Question: I have this JavaScript code that sets the but when running it I can see doesn't actually get set. See the screenshot below.
'''
(function() {
var offset = (new Date()).getTimezoneOffset()
console.log("WAR");
var date = new Date();console.log(offset);
date.setTime(date.getTime()+<PHONE>);
var variable = "utc_offset="+offset+"; expires="+date.toGMTString();+"; path=/";
console.log(variable);
document.cookie=variable;
})()
'''

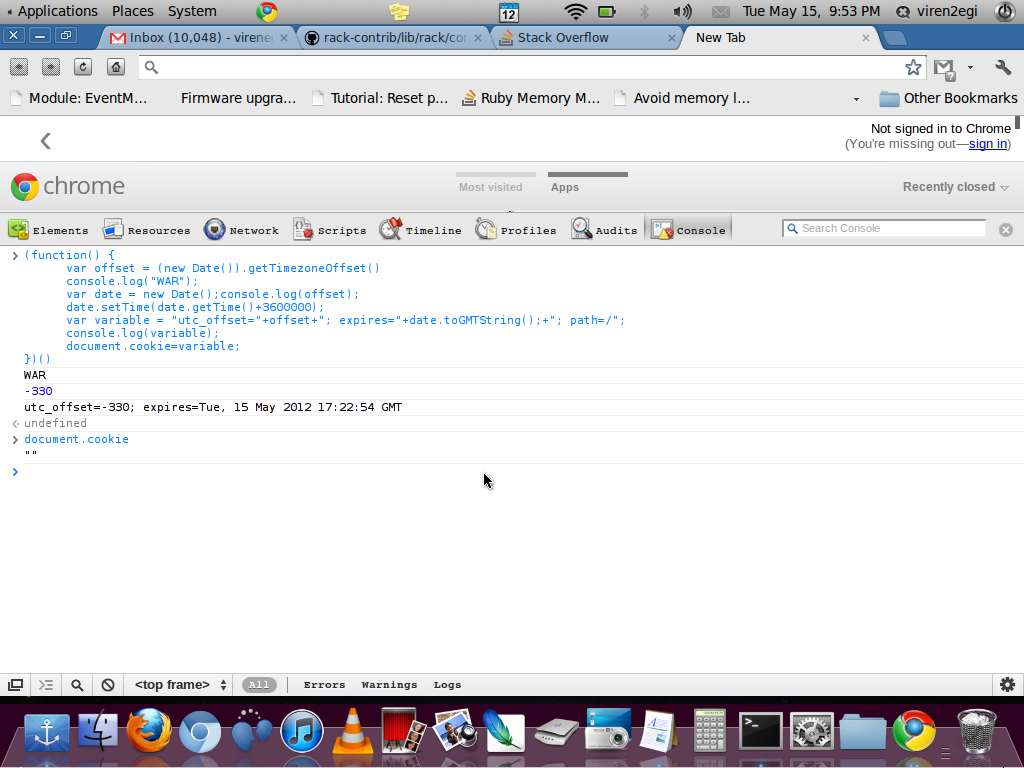
Answer: That's because you're not on an actual webpage but on a new Chrome tab.